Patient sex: M
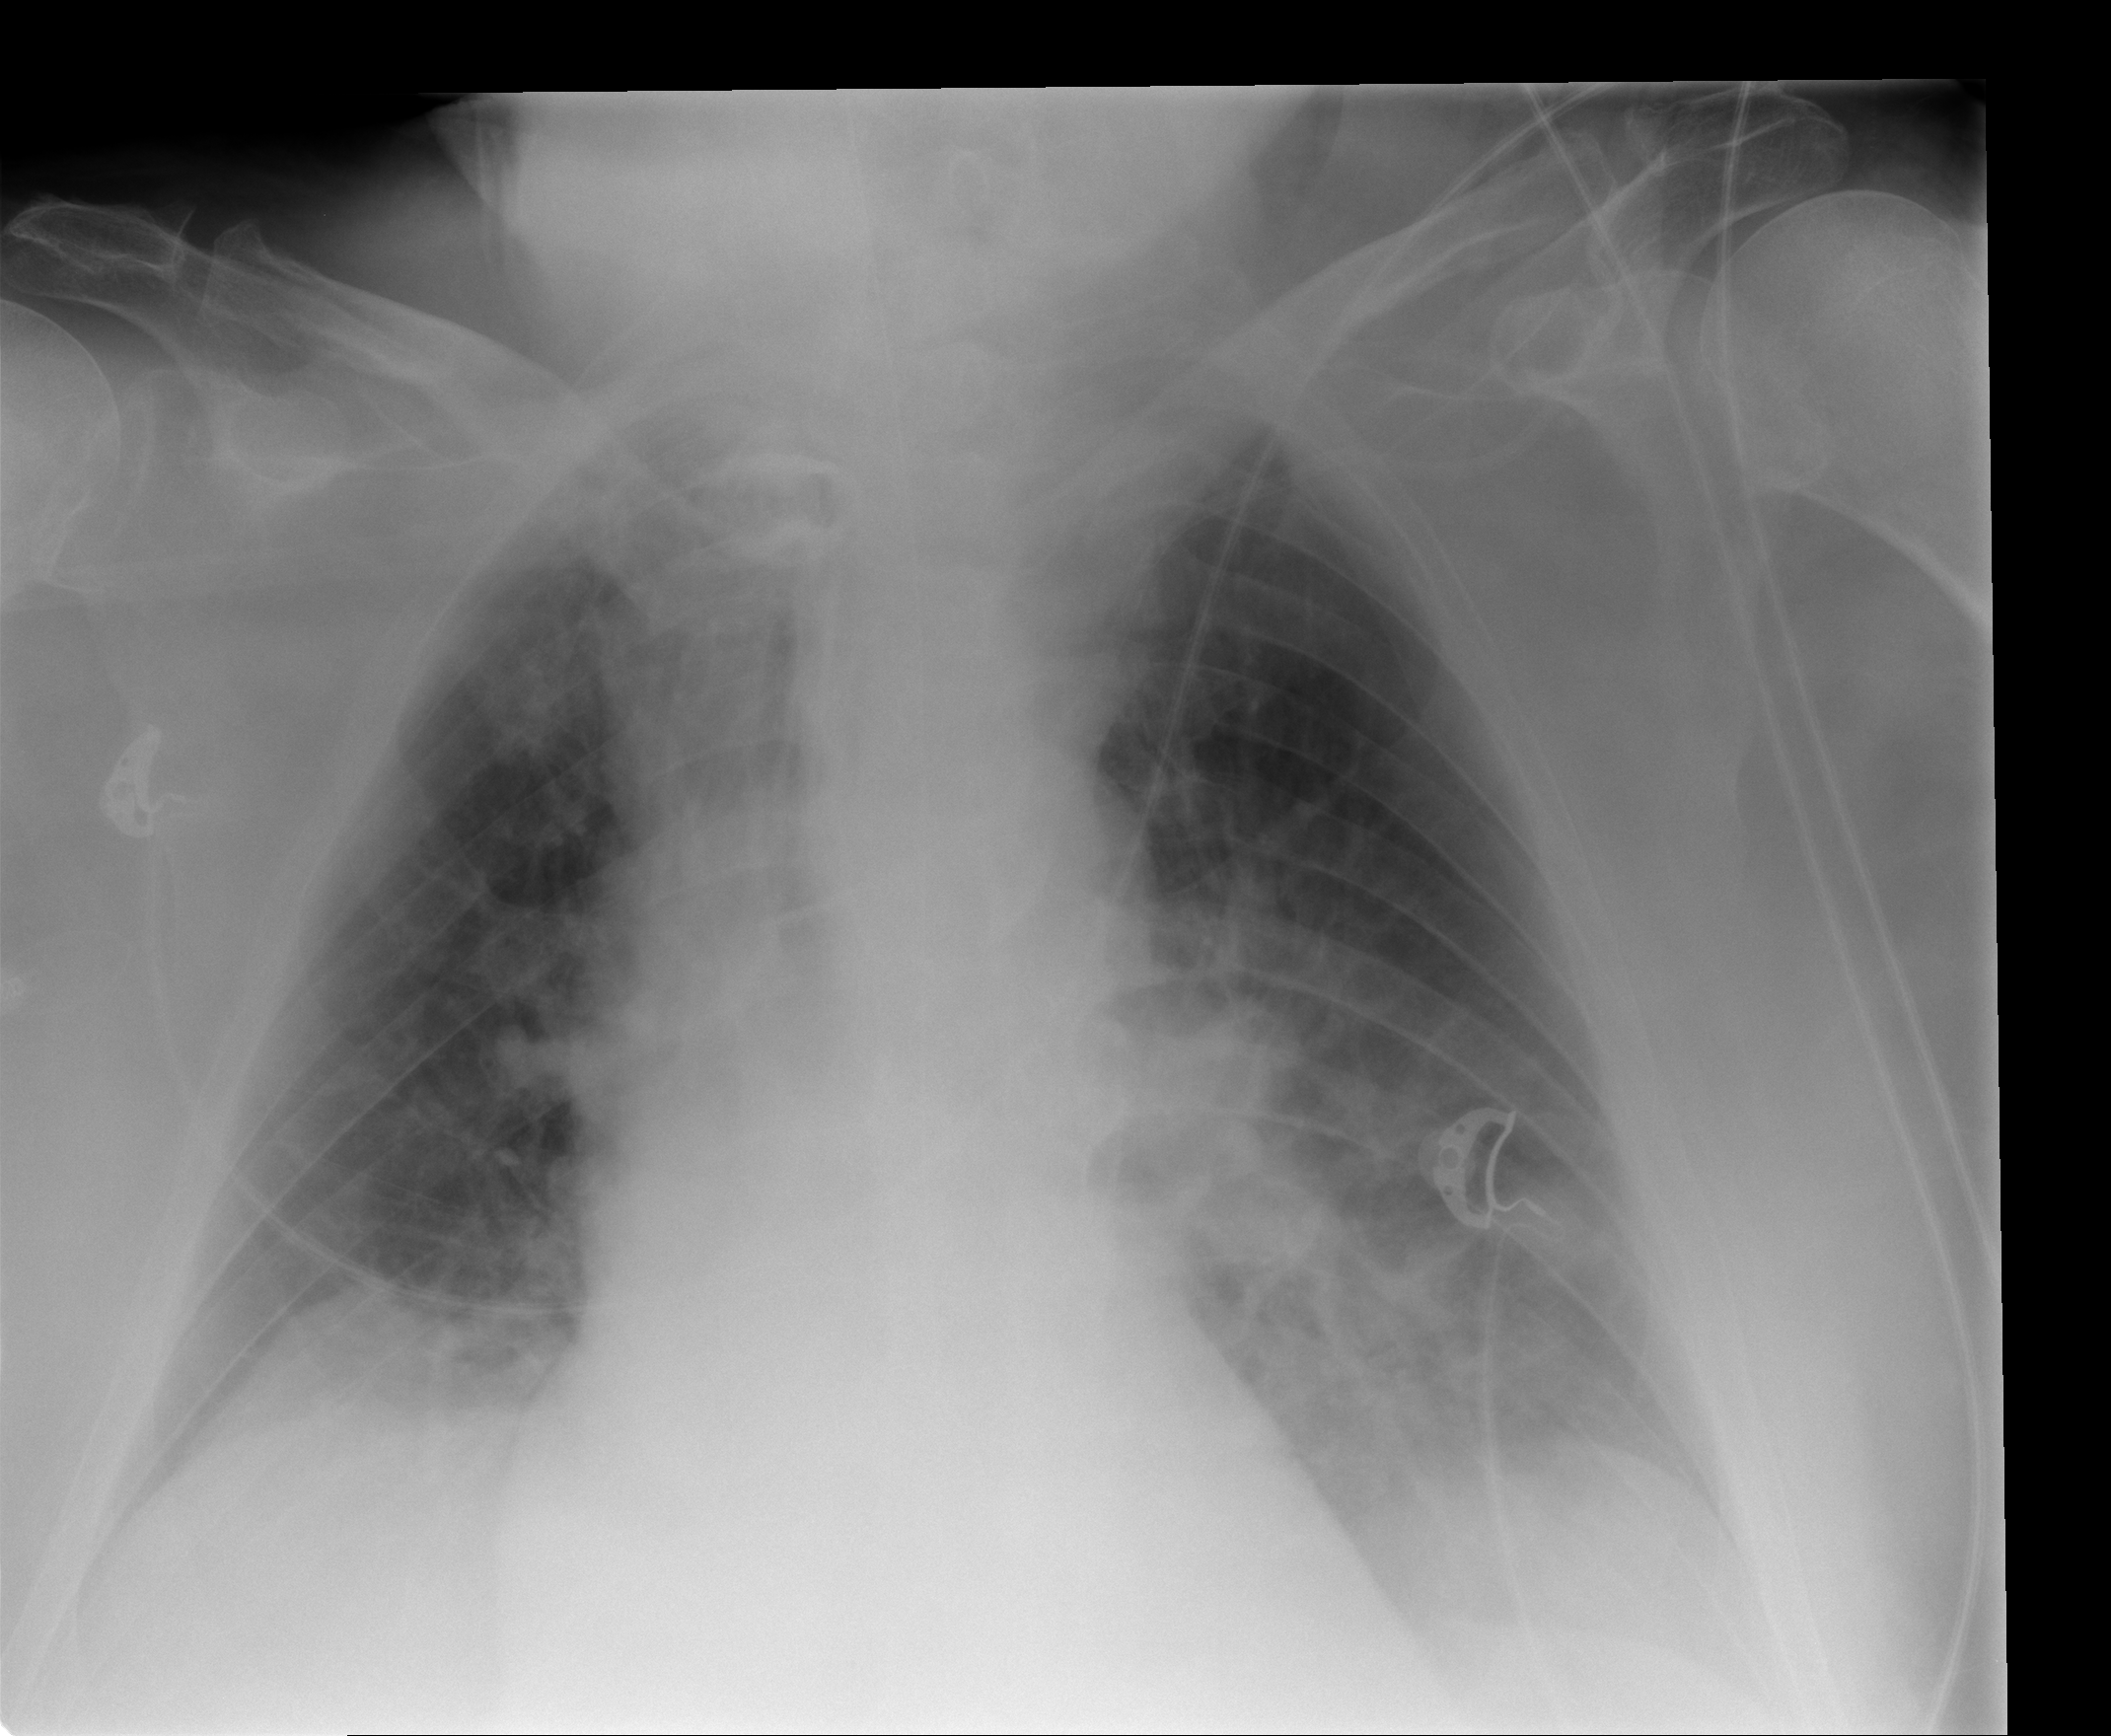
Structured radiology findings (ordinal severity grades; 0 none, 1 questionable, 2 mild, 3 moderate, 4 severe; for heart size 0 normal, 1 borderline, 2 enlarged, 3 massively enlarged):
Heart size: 1
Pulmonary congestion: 3
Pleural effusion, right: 3
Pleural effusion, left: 3
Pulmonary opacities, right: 2
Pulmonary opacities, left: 2
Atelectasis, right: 2
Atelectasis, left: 2